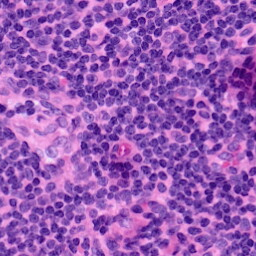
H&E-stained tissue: LymphNode